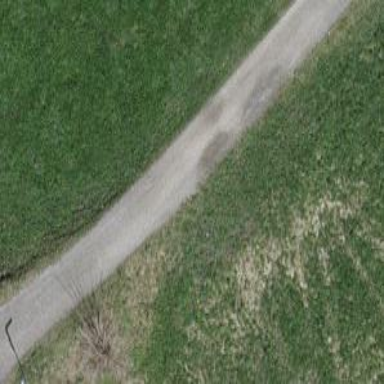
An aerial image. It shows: Gravel track with grade 2 tracktype.